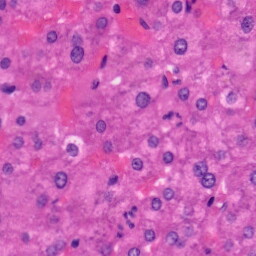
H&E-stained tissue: Liver